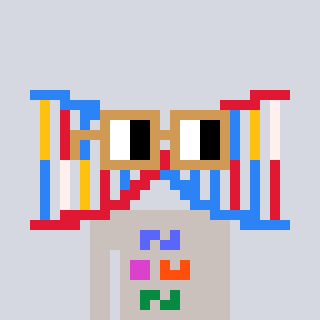
a pixel art character with square brown glasses, a dna-shaped head and a foggrey-colored body on a cool background